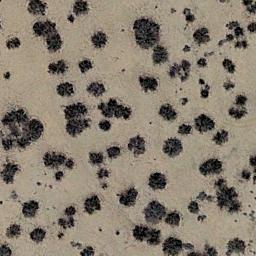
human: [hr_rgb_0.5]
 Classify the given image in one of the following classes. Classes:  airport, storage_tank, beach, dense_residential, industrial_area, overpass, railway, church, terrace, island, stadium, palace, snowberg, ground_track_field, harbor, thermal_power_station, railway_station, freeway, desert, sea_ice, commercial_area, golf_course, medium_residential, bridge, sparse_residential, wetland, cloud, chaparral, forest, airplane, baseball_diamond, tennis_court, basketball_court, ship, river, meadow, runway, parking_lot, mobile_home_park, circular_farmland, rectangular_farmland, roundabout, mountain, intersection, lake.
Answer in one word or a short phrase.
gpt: chaparral